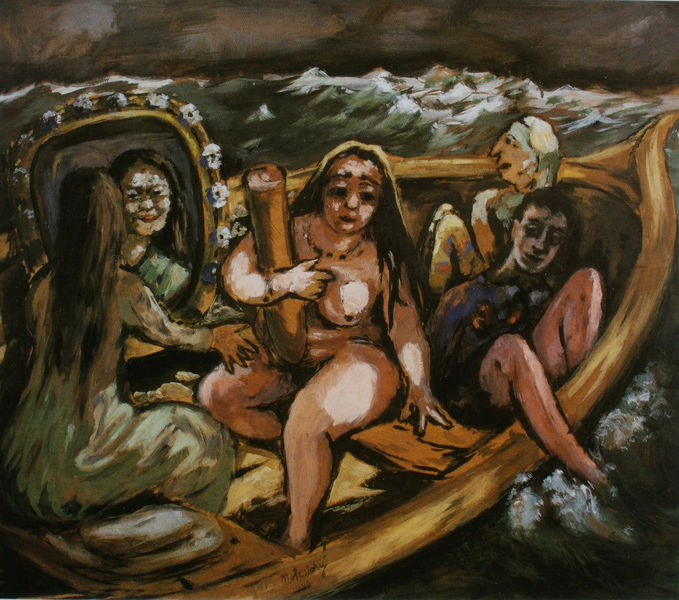
Titel: Die Reisenden
Künstler: Marie-Louise von Motesiczky
Standort: London
Institution: Marie-Louise von Motesiczky Charitable Trust
Schlagwörter: akt, dunkel, haut, himmel, körper, mann, meer, nackt, schatten, wasser, weiß, frauen, menschen, see, sitzen, blumen, braun, brust, busen, frau, haar, holz, kleid, kleider, licht, nacht, profil, schmuck, schwarz, blick, blüten, alt, arm, arme, augen, gesicht, kleidung, rahmen, blicken, schauen, spiegel, öl, horizont, spiegelung, gewässer, auge, gewand, haare, rosa, boot, beine, bein, brüste, gischt, schiff, wellen, spiegelbild, moderne, kette, schaum, strömung, brandung, sturm, unwetter, wetter, white, women, black, dark, ölfarbe, ölfarben, ozean, allegorie, rolle, fahren, man, naked, nude, sky, boat, ocean, sea, artefakt, hawai, wellew, hawaii, brudt, haskette, lichtw, mirrow